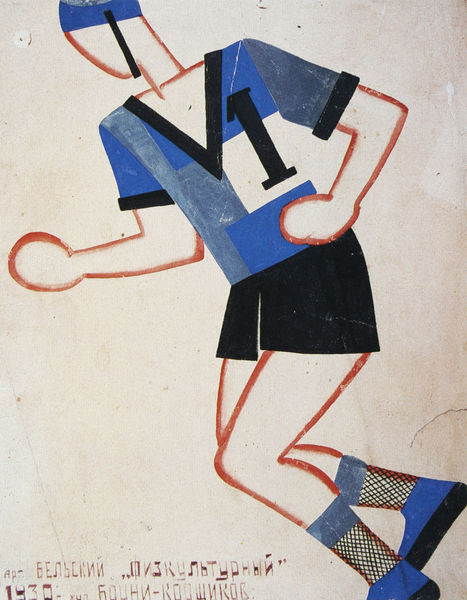
Titel: Kostümentwurf zu "Der Bolzen" von Dimitrij Schostakowitsch
Künstler: Tatjana Bruni
Institution: Privatsammlung BRD
Schlagwörter: blau, mann, bewegung, schwarz, weiss, hose, person, beine, schrift, schuhe, laufen, russland, läufer, strümpfe, beschriftung, plakat, zahl, sportler, nummer, russisch, trikot, sprint